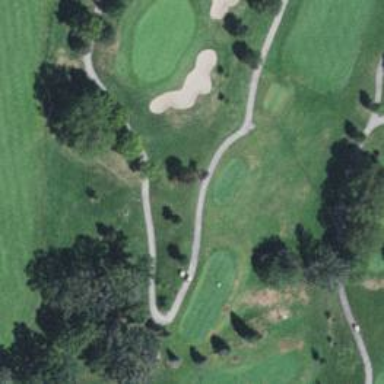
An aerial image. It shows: Smooth asphalt path labeled as golf cartpath with grade 1 quality.